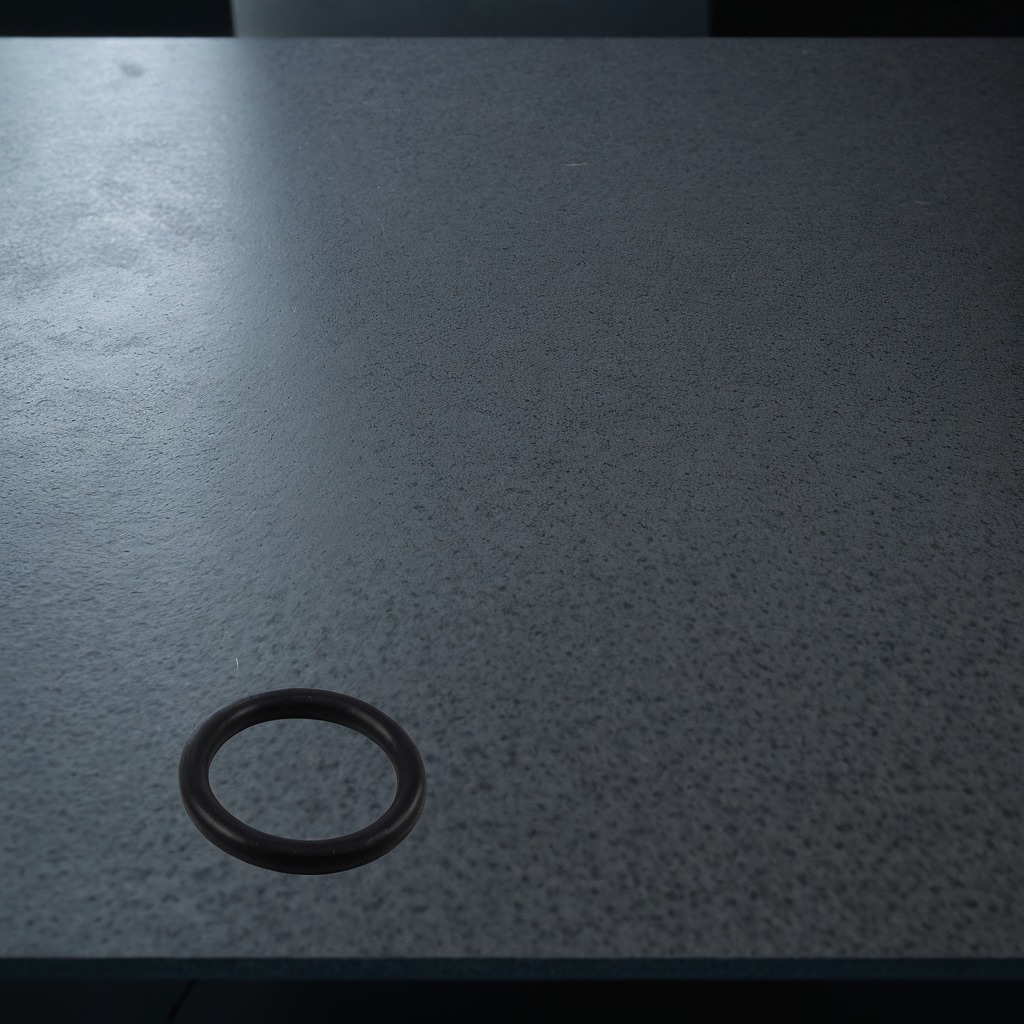
A rubber O-ring is lying on a clean granite table inside a workshop at night.